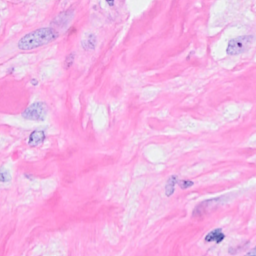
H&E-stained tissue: Breast